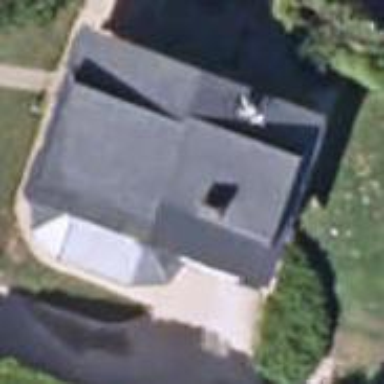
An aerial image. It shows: Simple and straightforward house.